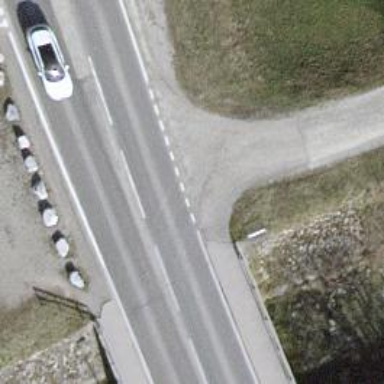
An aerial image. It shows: Secondary road on asphalt bridge.